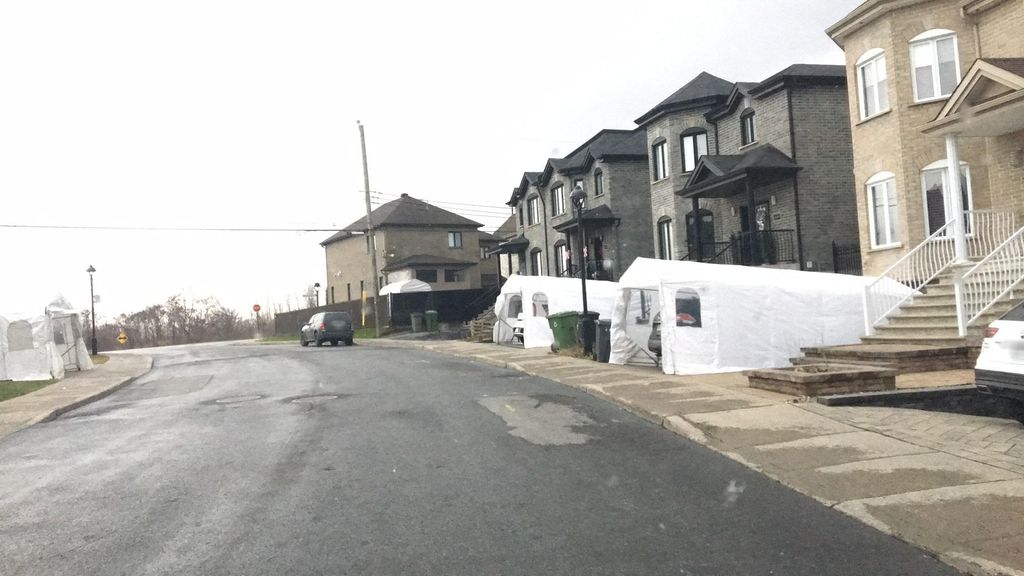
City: montreal